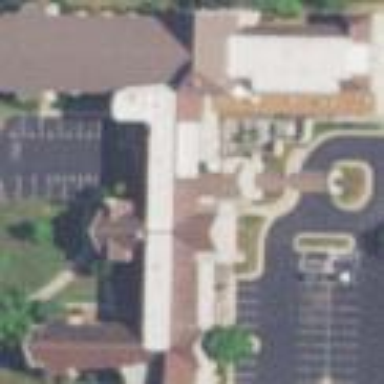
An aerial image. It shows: Building that is place of worship.